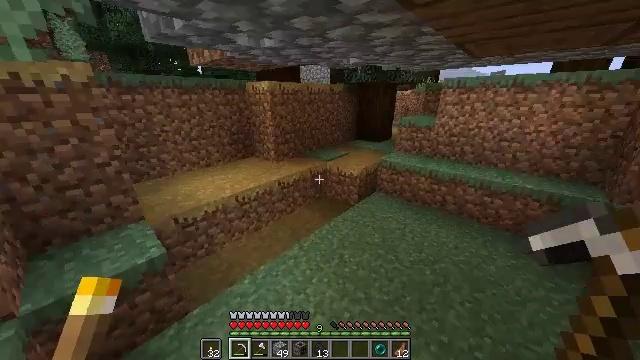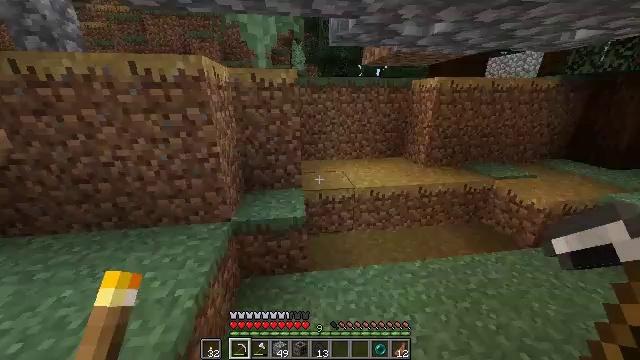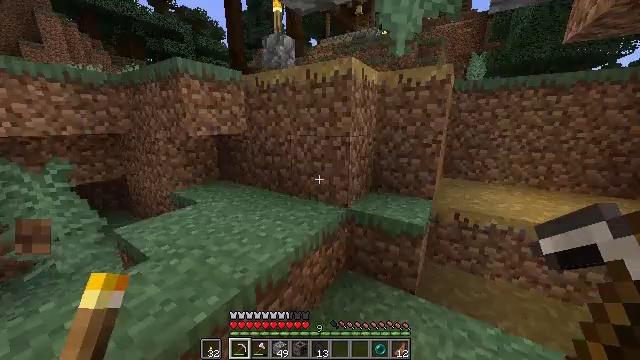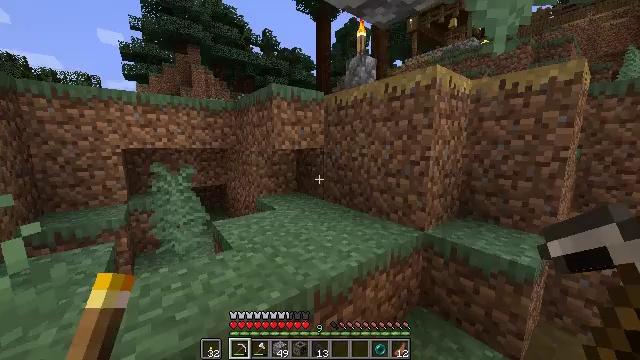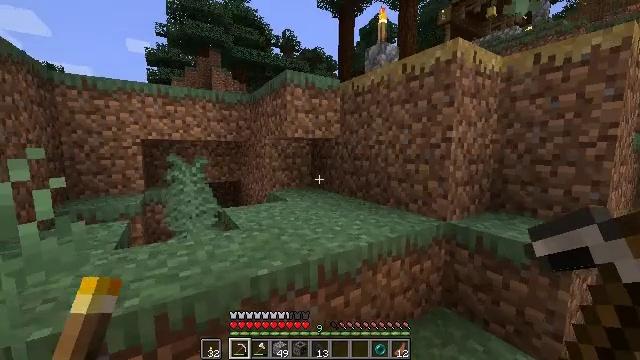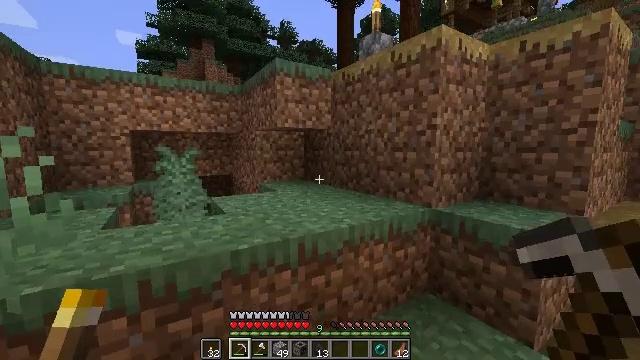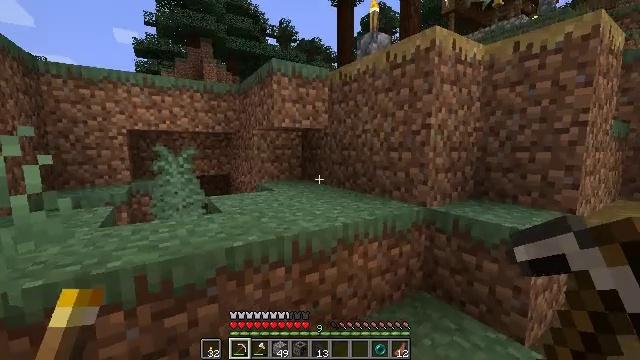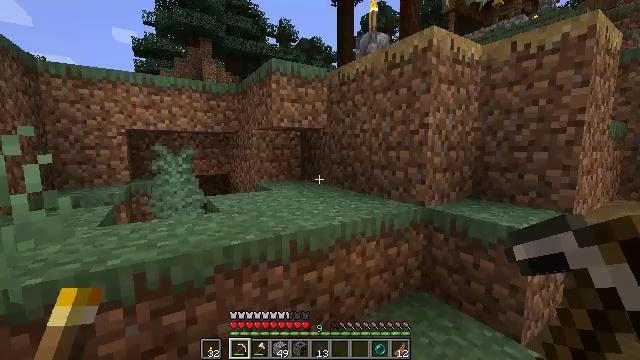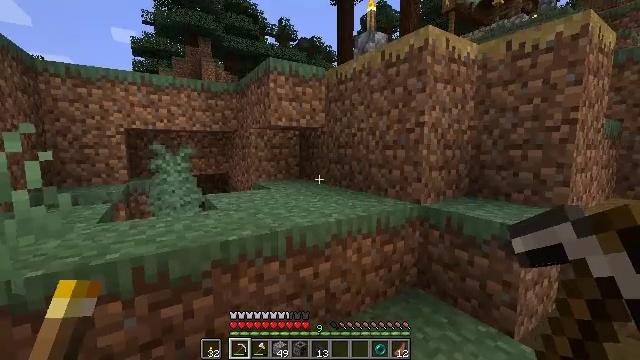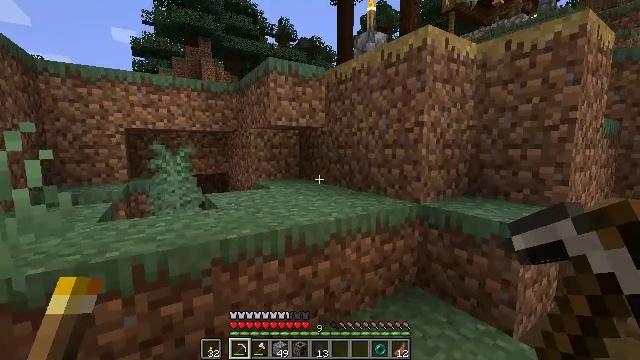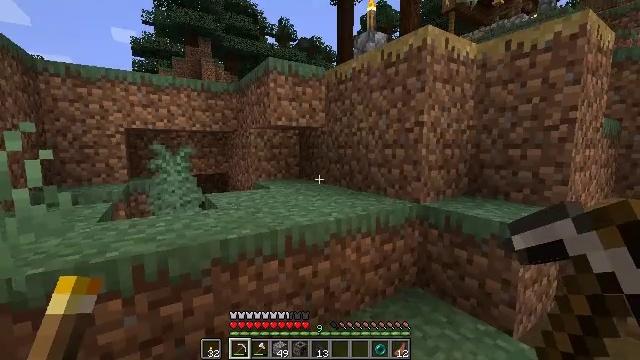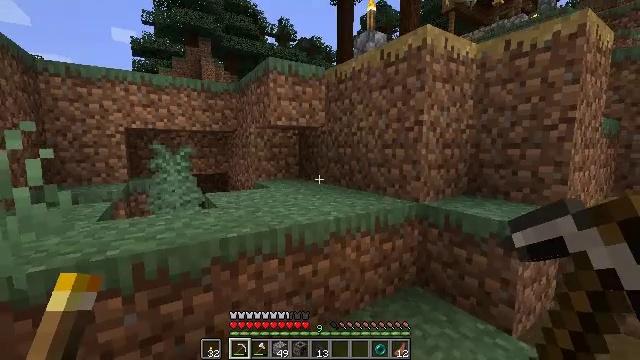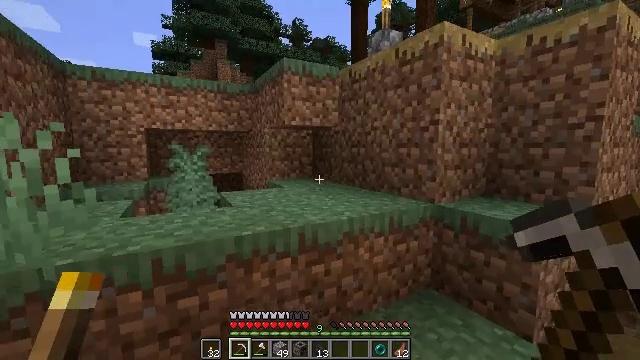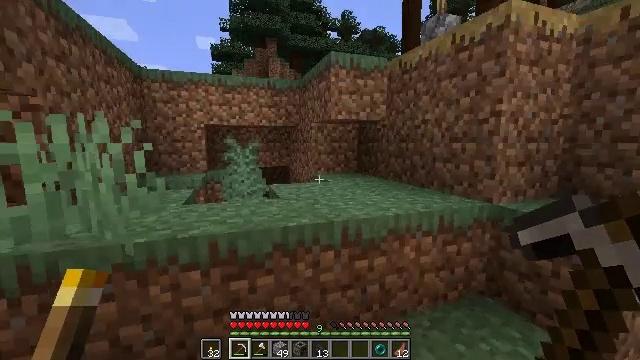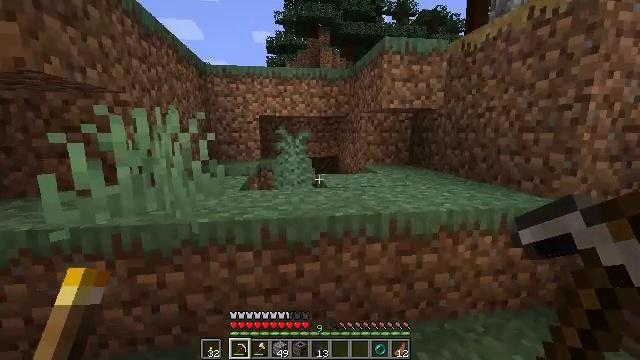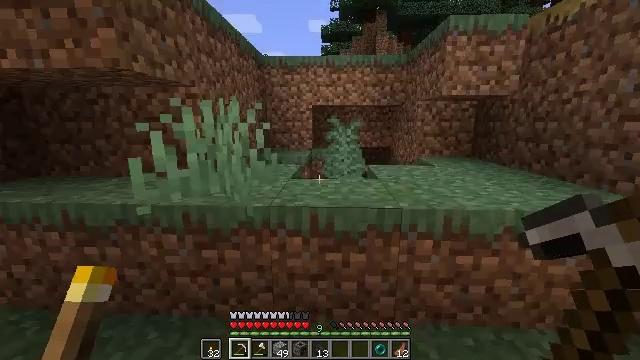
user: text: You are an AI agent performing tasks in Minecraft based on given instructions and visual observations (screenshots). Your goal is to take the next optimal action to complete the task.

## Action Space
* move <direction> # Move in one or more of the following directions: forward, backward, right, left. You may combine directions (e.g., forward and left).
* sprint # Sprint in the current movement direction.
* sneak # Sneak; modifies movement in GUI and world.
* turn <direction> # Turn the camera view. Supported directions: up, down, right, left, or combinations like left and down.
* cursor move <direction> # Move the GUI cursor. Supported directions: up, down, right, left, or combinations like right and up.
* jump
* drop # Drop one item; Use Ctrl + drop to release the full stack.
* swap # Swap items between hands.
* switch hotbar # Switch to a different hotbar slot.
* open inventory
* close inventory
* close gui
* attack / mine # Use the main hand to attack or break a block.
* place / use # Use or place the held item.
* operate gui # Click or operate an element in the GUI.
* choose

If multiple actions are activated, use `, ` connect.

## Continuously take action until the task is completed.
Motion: motion action
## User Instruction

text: Destroy the spruce leaves to get sticks and saplings.
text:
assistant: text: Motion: move forward and move right, turn left
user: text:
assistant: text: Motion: move right, turn left and up
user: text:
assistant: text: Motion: move right, turn left and up
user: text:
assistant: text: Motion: turn left and up
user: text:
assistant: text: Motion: no_op
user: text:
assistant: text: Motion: no_op
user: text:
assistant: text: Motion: no_op
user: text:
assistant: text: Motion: no_op
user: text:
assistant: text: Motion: no_op
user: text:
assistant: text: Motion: no_op
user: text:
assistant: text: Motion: no_op
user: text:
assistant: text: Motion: turn left
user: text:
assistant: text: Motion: turn left and down
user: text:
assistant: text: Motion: turn left and down
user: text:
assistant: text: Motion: move forward, turn left and down
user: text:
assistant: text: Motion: move forward, turn left
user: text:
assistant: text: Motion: move forward, jump
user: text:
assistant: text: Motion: move forward, turn down, jump
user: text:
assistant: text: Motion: move forward, turn down, jump
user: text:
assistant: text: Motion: move forward, jump
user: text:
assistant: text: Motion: move forward, jump
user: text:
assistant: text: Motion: move forward
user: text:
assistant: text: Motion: move forward, turn down
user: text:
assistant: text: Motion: move forward, turn down
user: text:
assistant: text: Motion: move forward
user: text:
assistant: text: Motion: move forward
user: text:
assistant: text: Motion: move forward
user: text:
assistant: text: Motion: move forward, turn right and down
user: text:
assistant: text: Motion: move forward, turn right
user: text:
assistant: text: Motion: turn right